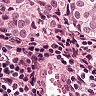
Metastatic tissue present: yes